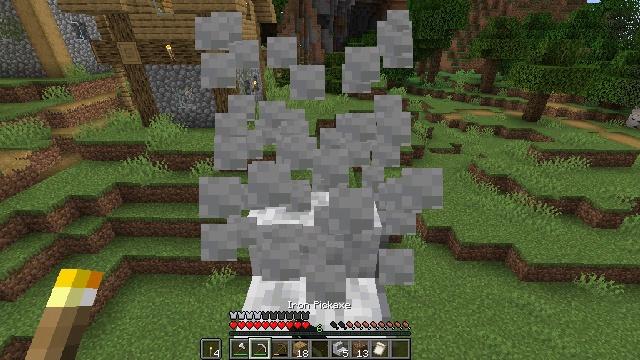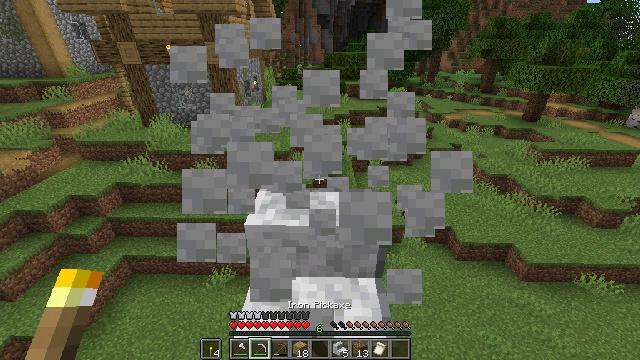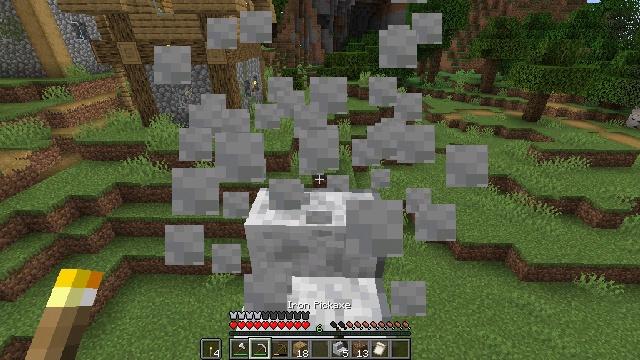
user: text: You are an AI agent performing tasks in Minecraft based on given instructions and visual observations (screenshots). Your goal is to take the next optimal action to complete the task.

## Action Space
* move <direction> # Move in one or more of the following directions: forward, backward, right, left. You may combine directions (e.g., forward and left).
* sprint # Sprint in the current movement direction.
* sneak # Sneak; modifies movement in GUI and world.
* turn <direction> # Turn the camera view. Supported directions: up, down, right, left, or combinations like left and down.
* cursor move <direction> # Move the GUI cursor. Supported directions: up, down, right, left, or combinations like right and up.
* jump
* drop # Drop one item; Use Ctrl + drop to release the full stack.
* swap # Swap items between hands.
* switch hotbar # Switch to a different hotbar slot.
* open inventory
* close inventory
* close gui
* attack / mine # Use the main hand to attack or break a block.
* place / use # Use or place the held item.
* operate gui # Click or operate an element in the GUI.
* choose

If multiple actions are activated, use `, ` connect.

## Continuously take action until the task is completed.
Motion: motion action
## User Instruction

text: Smash the polished diorite stairs to recycle materials.
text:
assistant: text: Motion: attack / mine
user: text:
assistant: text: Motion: attack / mine
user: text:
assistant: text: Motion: attack / mine